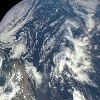
Label: cloud